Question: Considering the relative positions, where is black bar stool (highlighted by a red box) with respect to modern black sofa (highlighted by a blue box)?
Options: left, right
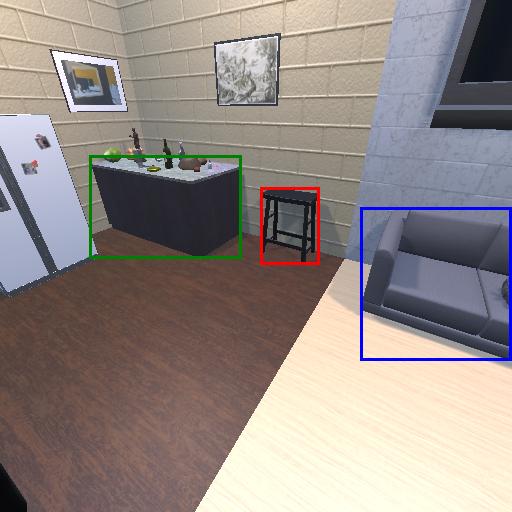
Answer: left